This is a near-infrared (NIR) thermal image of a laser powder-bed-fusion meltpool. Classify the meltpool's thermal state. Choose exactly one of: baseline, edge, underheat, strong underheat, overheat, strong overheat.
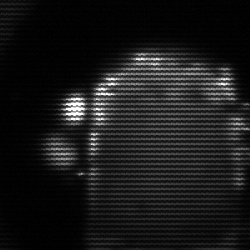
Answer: baseline